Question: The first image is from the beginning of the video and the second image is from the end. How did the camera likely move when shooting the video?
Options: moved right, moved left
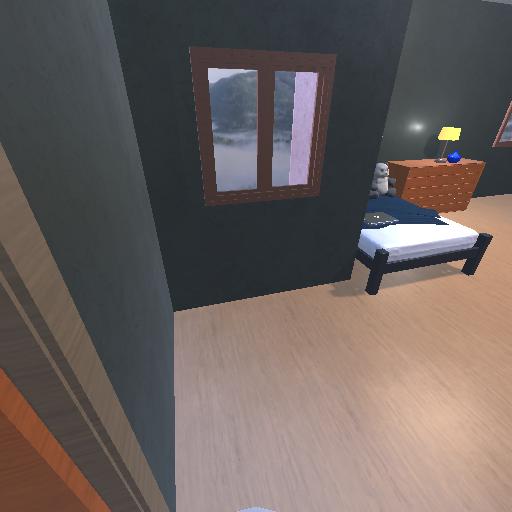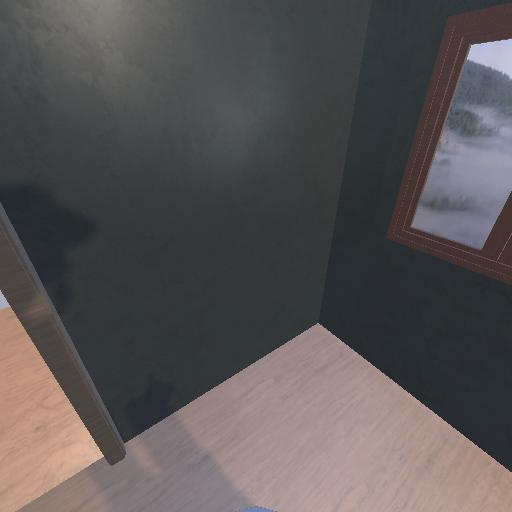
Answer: moved right